Question: How can i get foreign key field like in phpMyAdmin using php and mysqli?
see photo:

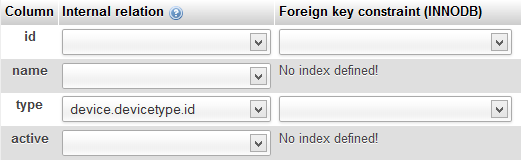
Answer: All the constraints are listed in INFORMATION_SCHEMA.TABLE_CONSTRAINTS:
'''
mysql> create table test.foo (id int primary key);
mysql> create table test.bar (fooid int, foreign key (fooid) references foo(id));
mysql> select * from information_schema.table_constraints
where constraint_schema = 'test'\G
*************************** 1. row ***************************
CONSTRAINT_CATALOG: def
CONSTRAINT_SCHEMA: test
CONSTRAINT_NAME: bar_ibfk_1
TABLE_SCHEMA: test
TABLE_NAME: bar
CONSTRAINT_TYPE: FOREIGN KEY
*************************** 2. row ***************************
CONSTRAINT_CATALOG: def
CONSTRAINT_SCHEMA: test
CONSTRAINT_NAME: PRIMARY
TABLE_SCHEMA: test
TABLE_NAME: foo
CONSTRAINT_TYPE: PRIMARY KEY
'''
And all the columns in those constraints are in INFORMATION_SCHEMA.KEY_COLUMN_USAGE:
'''
mysql> select * from information_schema.key_column_usage
where constraint_schema = 'test'\G
*************************** 1. row ***************************
CONSTRAINT_CATALOG: def
CONSTRAINT_SCHEMA: test
CONSTRAINT_NAME: bar_ibfk_1
TABLE_CATALOG: def
TABLE_SCHEMA: test
TABLE_NAME: bar
COLUMN_NAME: fooid
ORDINAL_POSITION: 1
POSITION_IN_UNIQUE_CONSTRAINT: 1
REFERENCED_TABLE_SCHEMA: test
REFERENCED_TABLE_NAME: foo
REFERENCED_COLUMN_NAME: id
*************************** 2. row ***************************
CONSTRAINT_CATALOG: def
CONSTRAINT_SCHEMA: test
CONSTRAINT_NAME: PRIMARY
TABLE_CATALOG: def
TABLE_SCHEMA: test
TABLE_NAME: foo
COLUMN_NAME: id
ORDINAL_POSITION: 1
POSITION_IN_UNIQUE_CONSTRAINT: NULL
REFERENCED_TABLE_SCHEMA: NULL
REFERENCED_TABLE_NAME: NULL
REFERENCED_COLUMN_NAME: NULL
'''